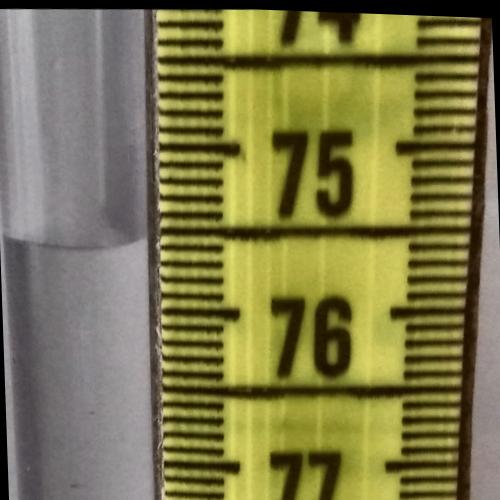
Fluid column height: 75.6 cm